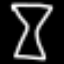
Label: hourglass